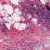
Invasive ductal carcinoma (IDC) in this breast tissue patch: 0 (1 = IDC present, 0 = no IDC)